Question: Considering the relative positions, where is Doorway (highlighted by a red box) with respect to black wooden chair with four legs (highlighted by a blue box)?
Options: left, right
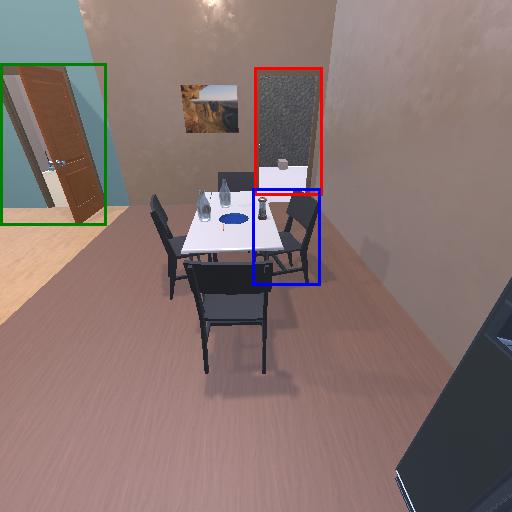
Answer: left